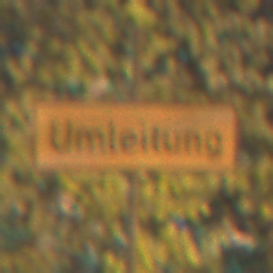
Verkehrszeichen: EndeDerUmleitungsankuendigung
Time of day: Night
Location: Outdoor (Urban)
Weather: PartlyCloudy
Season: NotSpecified
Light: Artificial